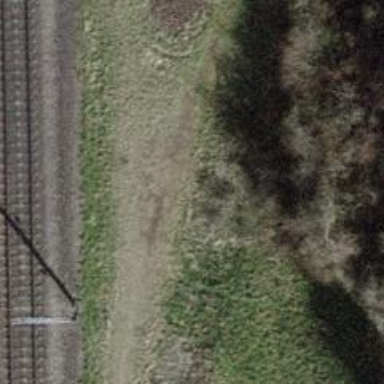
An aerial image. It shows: Grassy track with grade 5 track type.